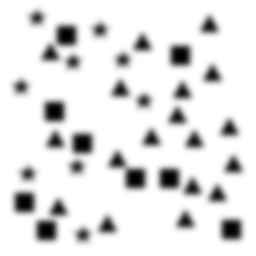
Squares: 9
Triangles: 18
Stars: 9
Total shapes: 36